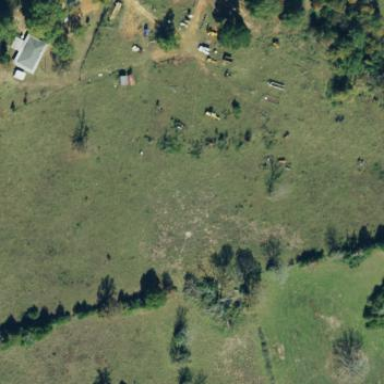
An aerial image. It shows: Pasture area used as meadow.